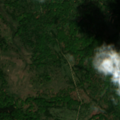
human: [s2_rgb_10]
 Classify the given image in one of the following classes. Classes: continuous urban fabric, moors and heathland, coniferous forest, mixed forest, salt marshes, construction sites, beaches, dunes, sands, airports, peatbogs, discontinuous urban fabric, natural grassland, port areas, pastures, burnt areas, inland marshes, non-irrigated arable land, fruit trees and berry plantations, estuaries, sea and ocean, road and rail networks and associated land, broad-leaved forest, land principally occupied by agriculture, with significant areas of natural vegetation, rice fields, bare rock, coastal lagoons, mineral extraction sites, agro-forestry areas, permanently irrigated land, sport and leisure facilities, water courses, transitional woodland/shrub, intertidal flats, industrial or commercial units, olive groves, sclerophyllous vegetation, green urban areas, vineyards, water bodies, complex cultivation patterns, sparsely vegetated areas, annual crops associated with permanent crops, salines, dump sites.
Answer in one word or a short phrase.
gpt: broad-leaved forest, mixed forest, natural grassland, transitional woodland/shrub